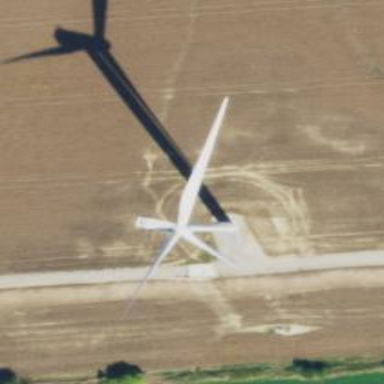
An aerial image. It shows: Wind generator powered by horizontal-axis wind turbine.